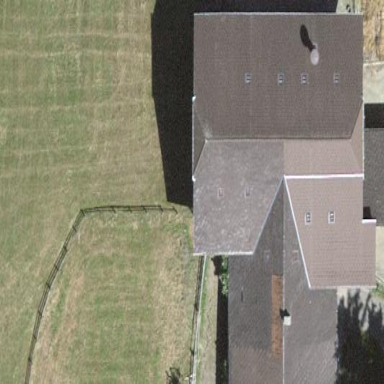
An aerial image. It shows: Farm building.